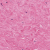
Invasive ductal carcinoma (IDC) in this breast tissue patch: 0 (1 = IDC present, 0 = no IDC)